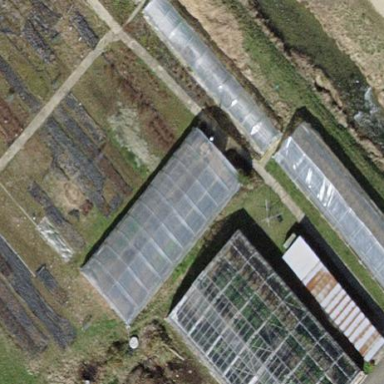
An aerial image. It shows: Greenhouse.